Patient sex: M
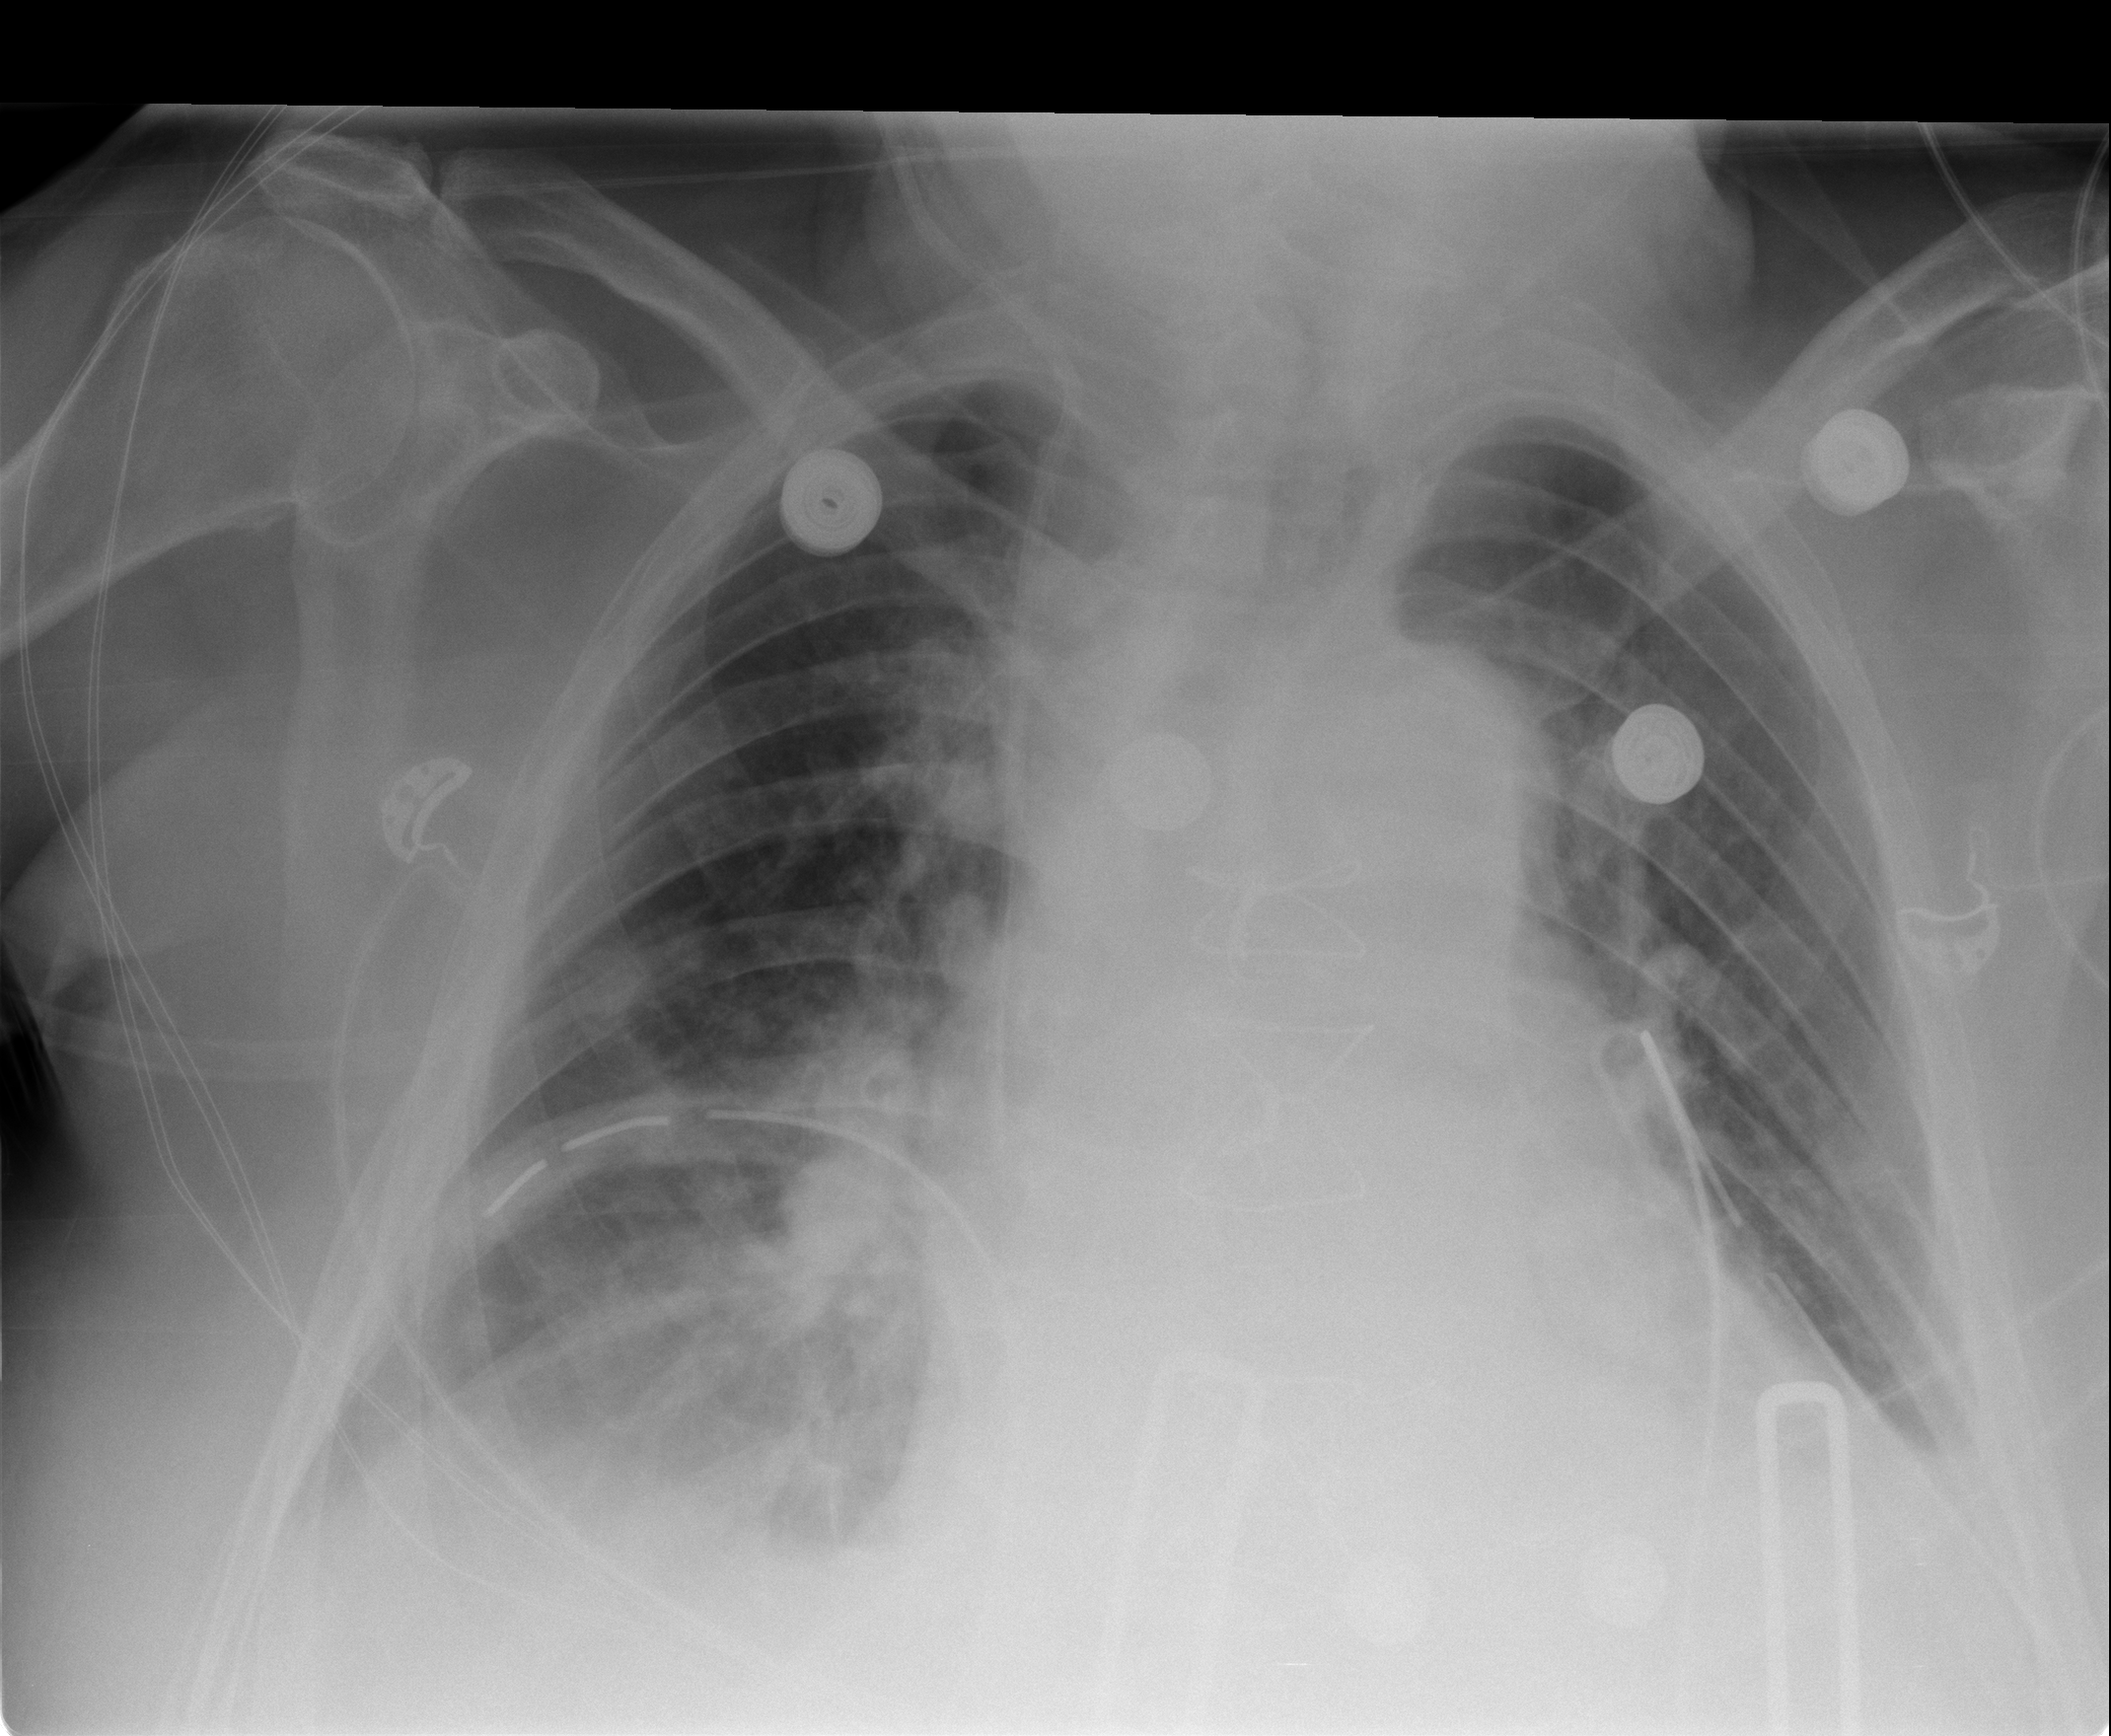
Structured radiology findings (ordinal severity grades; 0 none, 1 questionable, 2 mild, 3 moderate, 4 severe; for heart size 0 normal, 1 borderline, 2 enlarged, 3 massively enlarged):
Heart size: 2
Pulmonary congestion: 2
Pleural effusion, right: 2
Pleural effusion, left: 2
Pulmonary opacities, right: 2
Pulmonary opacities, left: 0
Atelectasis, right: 2
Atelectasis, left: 2